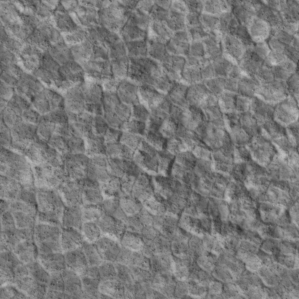
Label: non_frost